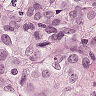
Metastatic tissue present: yes